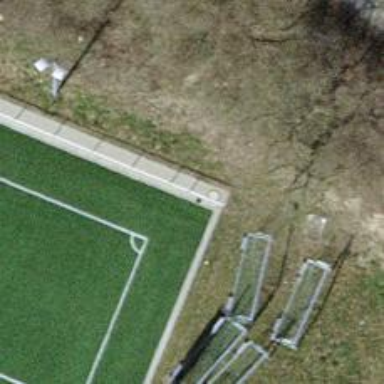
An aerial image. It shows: Fence with chain link type.